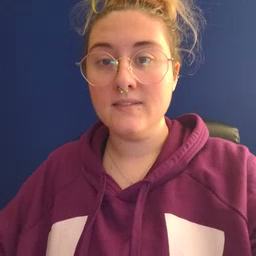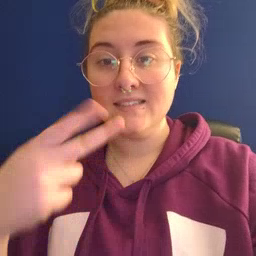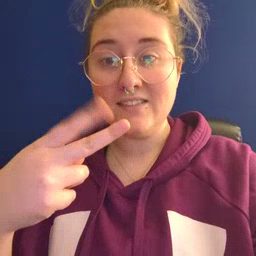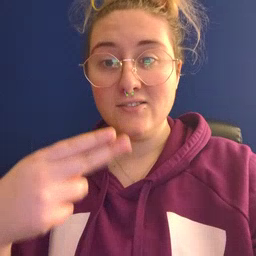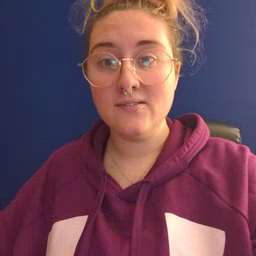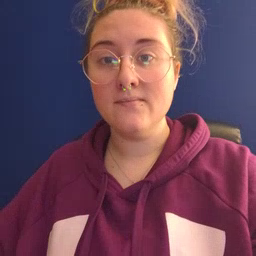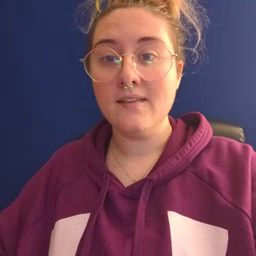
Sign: scissors